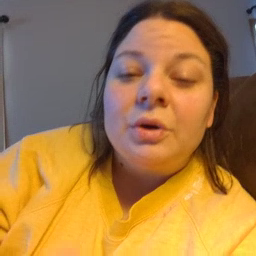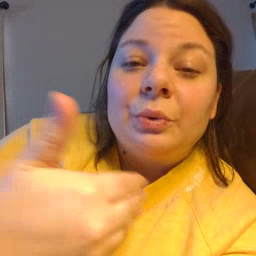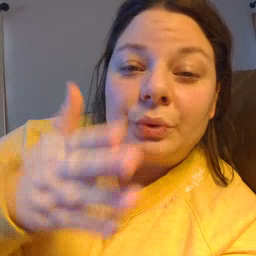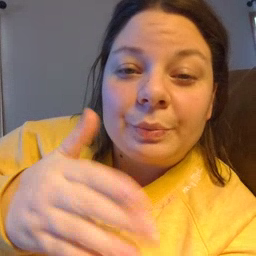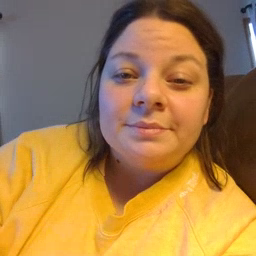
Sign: room